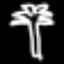
Label: palm tree